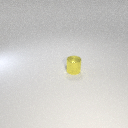
small yellow metal cylinder